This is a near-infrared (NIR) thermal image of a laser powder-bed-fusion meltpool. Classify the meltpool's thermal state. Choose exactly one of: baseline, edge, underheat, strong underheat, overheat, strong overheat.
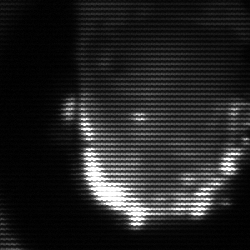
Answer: baseline